Question: trying an application using Phonegap. I used the InAppBrowser on an android tablet:
'''
var win = window.open(sampleURL, "_blank", "location=no");
'''
But I'm having trouble on making it fullscreen (the title bar the top should not show at all) even if the config.xml has been set up with this line:
'''
<preference name="Fullscreen" value="true" />
'''

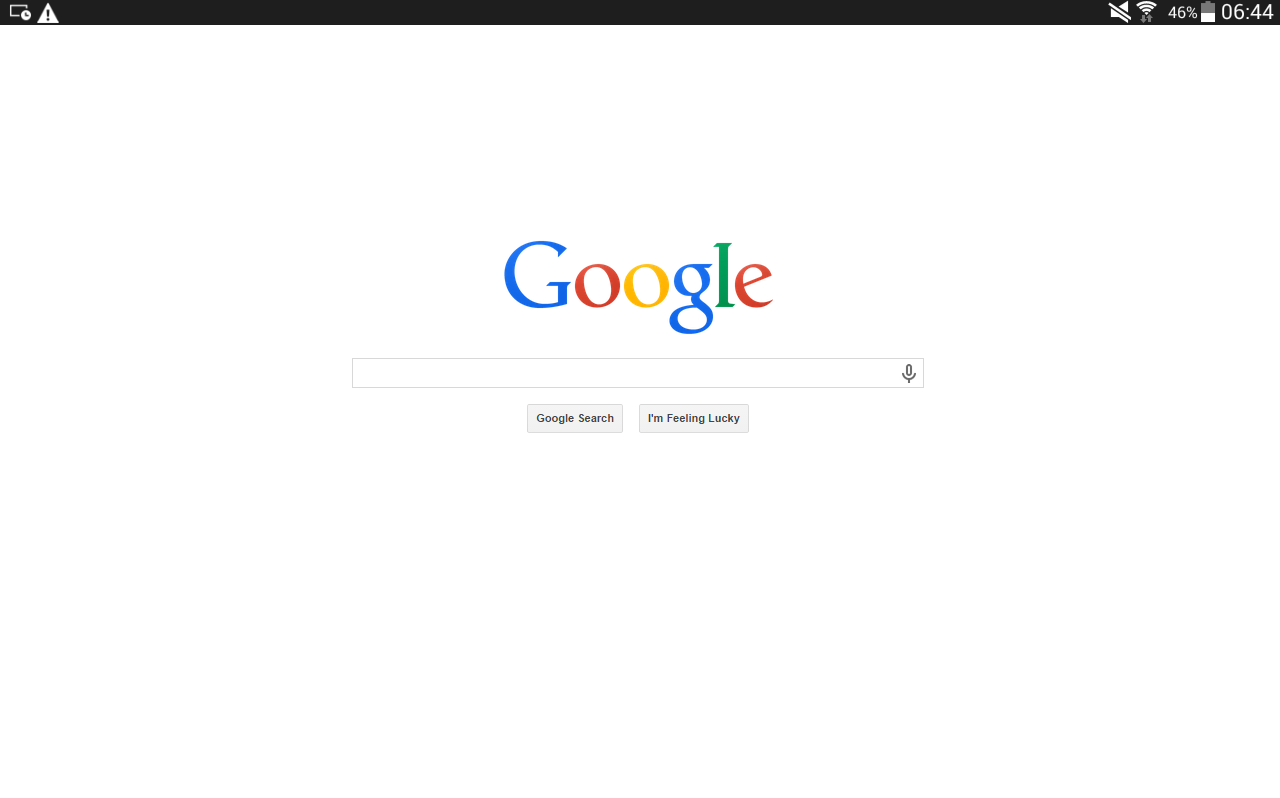
Answer: In the AndroidManifest.xml change/add the :
'''
android:theme="@android:style/Theme.NoTitleBar.Fullscreen"
'''
for the and the tags.